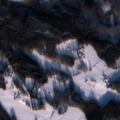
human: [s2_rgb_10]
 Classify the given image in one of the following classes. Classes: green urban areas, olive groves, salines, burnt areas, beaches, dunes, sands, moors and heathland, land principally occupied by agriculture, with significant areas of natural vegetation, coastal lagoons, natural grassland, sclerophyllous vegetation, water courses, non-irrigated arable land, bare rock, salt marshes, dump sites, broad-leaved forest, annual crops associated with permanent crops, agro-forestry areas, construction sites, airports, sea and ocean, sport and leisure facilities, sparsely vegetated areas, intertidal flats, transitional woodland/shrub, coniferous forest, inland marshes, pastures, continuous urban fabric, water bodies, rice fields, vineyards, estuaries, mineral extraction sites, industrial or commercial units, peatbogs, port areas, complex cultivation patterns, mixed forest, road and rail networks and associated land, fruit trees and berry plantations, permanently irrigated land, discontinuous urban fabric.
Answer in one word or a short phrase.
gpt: land principally occupied by agriculture, with significant areas of natural vegetation, coniferous forest, mixed forest